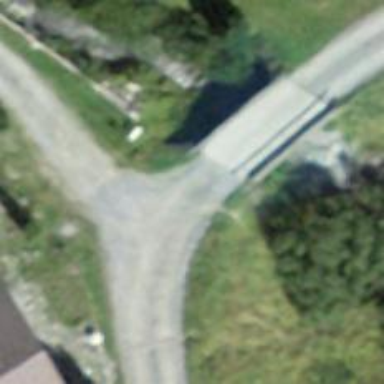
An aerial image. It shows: Paved track crossing bridge. The track is of grade1 quality.